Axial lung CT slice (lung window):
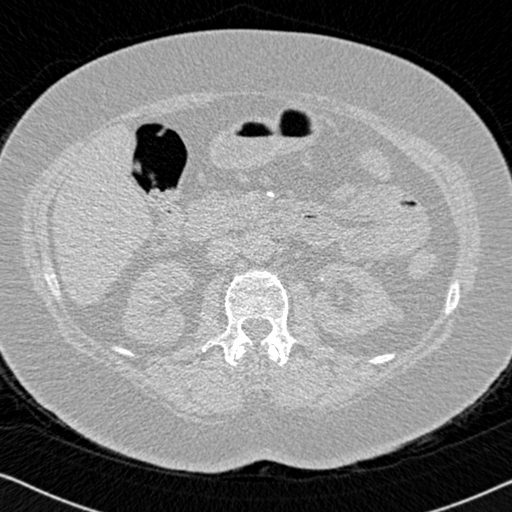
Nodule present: no